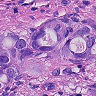
Metastatic tissue present: yes